Field crop: tomato
Growth stage: 2
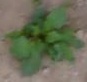
Species: solanum